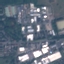
Land use / land cover class: Industrial